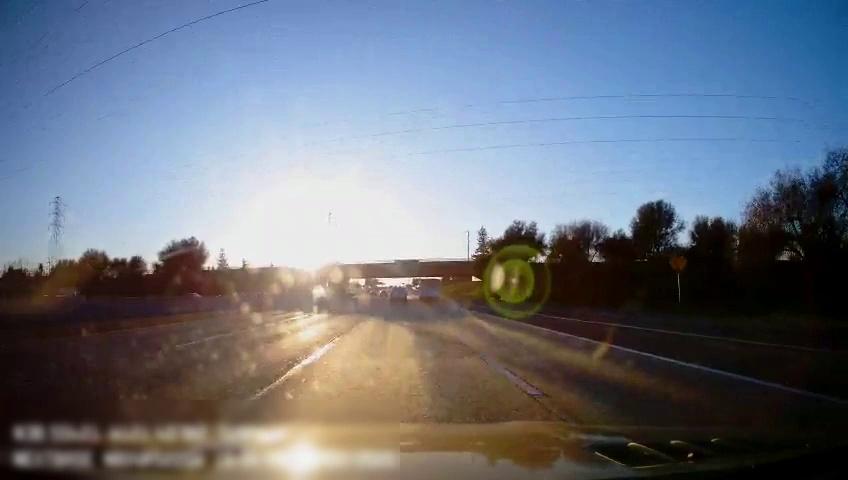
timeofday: Day
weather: Sunny
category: Drivable Space
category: Vehicles | SUV
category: Vehicles | SUV
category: Vehicles | Bus
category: Vehicles | Truck
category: Vehicles | Car
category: Lanes | Alternate Lane
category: Lanes | Alternate Lane
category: Lanes | Current Lane
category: Lanes | Current Lane
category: Lanes | Alternate Lane
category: Lanes | Alternate Lane
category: Traffic | Signs
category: Traffic | Signs